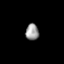
Tissue: prostate
Cell type: T cells
Senescence score: 0.3574
Nuclear area (px): 214
Mean DAPI intensity: 150.855